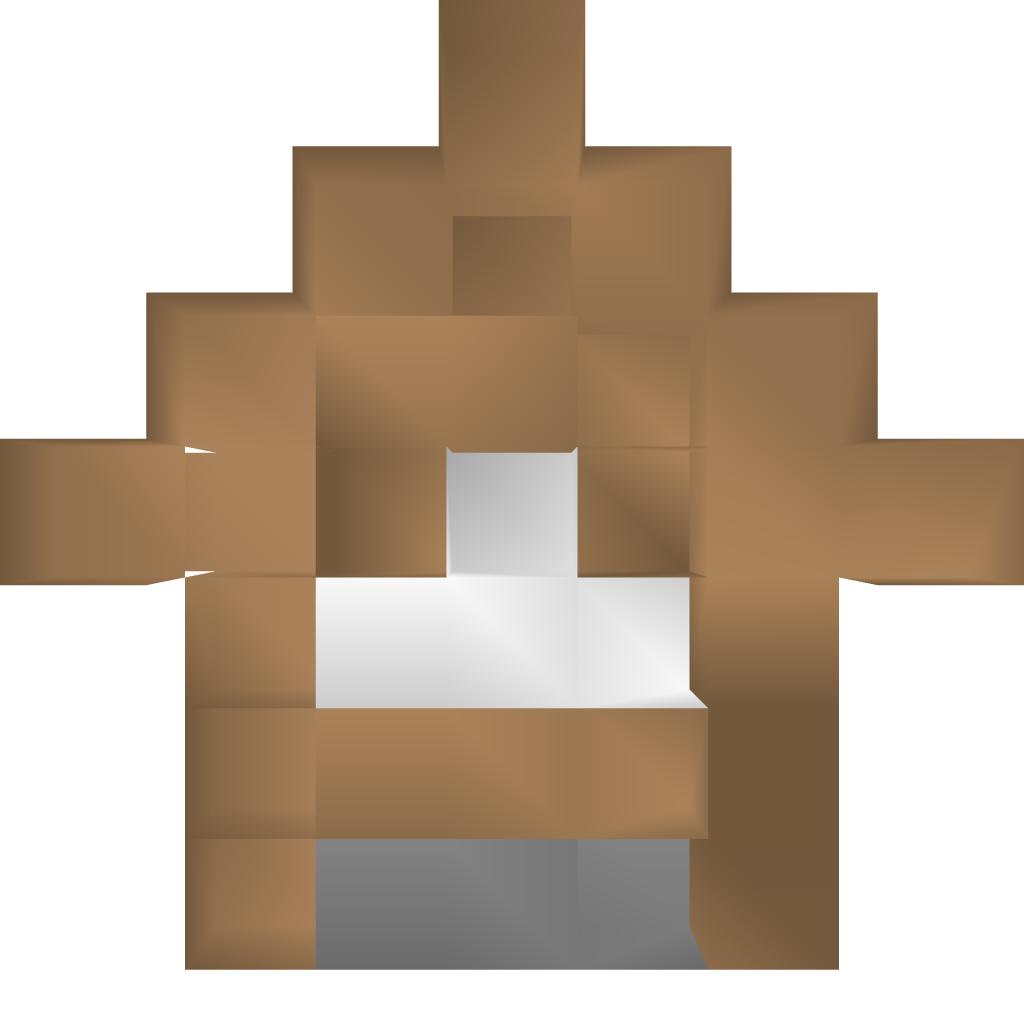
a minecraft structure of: pig house bad low quality